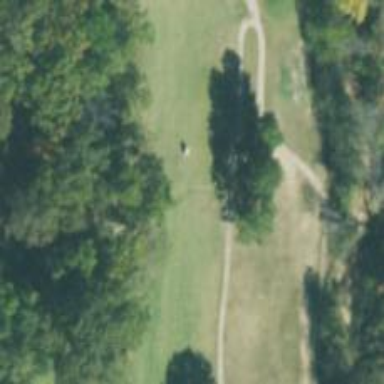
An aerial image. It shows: Golf hole.